Field crop: tomato
Growth stage: 1
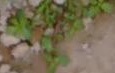
Species: portulaca